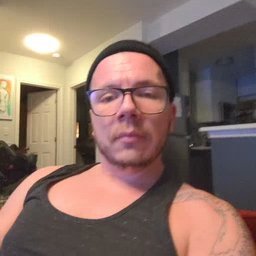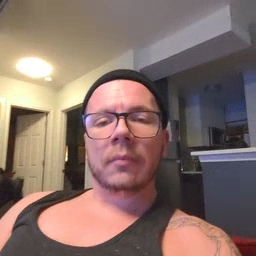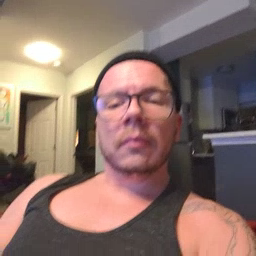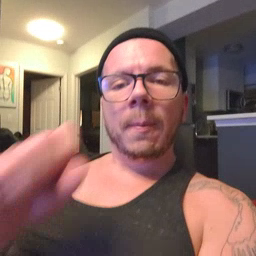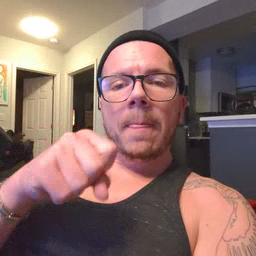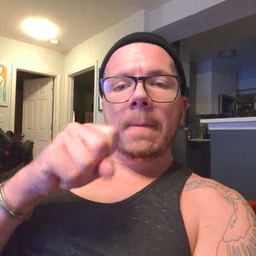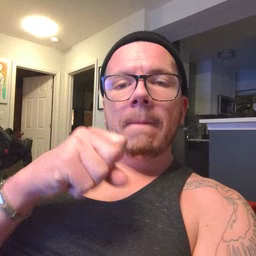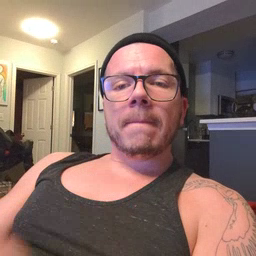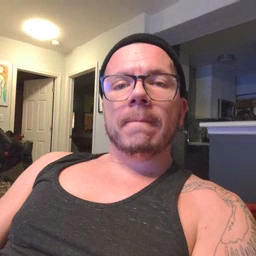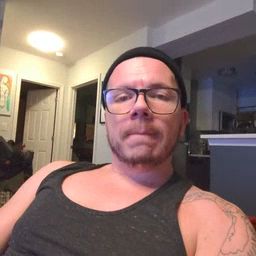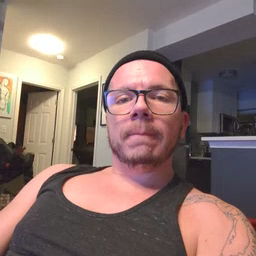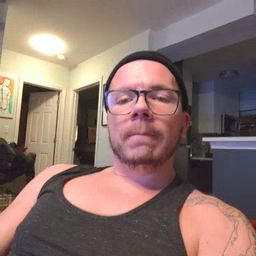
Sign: yes